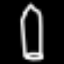
Label: pencil